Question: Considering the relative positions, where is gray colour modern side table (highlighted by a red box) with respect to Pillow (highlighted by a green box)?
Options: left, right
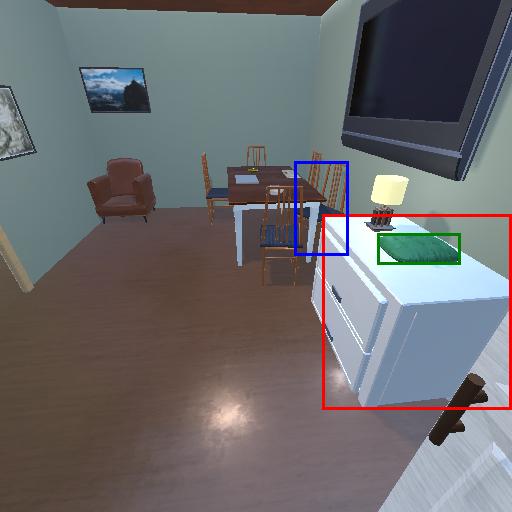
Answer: left